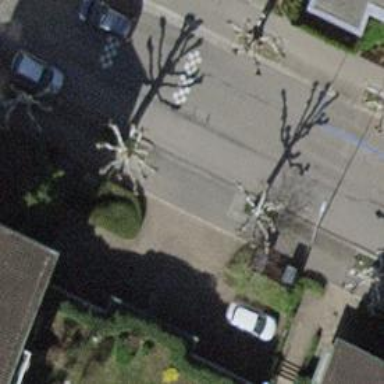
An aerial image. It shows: Tree-lined avenue.